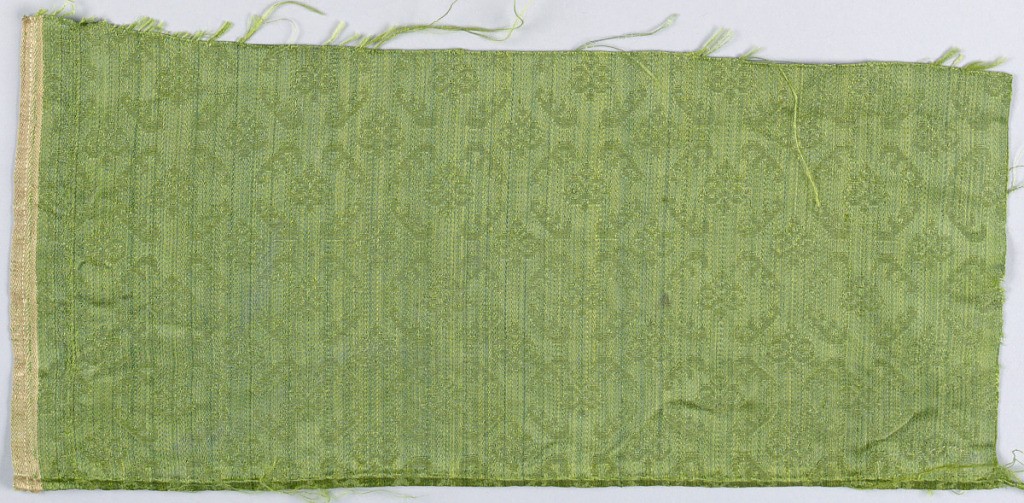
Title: Fragment
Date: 17th century
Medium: silk Technique: 5-harness satin damask
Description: Small scale allover horizontal and vertical repeat of symmetrical sprigs framed by stylized leaves set at angles. One broad satin selvage of pinkish tan.